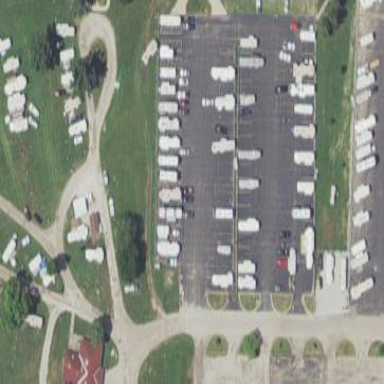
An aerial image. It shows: Parking area with surface.